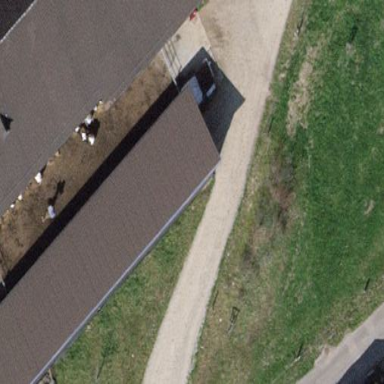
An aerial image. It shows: View of roof of building.